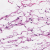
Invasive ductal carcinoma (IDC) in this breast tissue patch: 0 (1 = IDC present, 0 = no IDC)